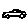
Label: car